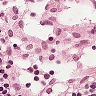
Metastatic tissue present: no